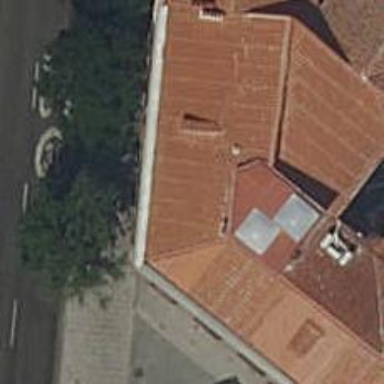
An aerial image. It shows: Restaurant.